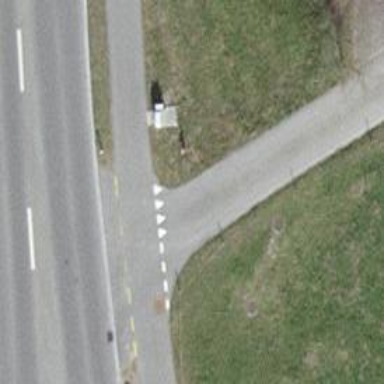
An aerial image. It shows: Road with "give way" sign.